Aerial crown-view tile of a tropical tree (Barro Colorado Island, Panama), acquired 20241216:
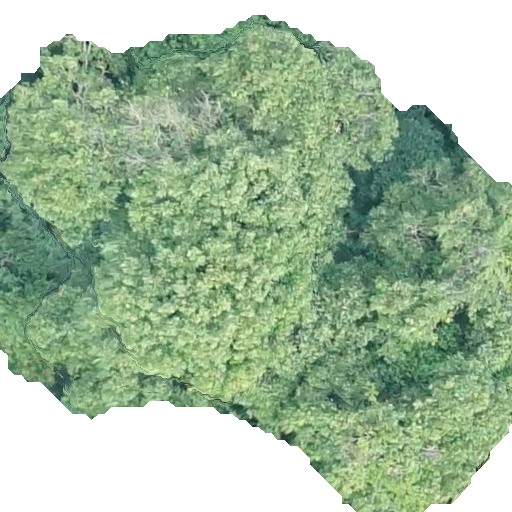
Species: Handroanthus guayacan
GBIF accepted scientific name: Handroanthus guayacan
Crown area: 302.795 m²